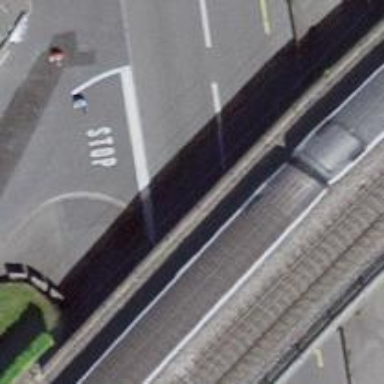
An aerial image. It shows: Bridge with electrified rail tracks and contact line.